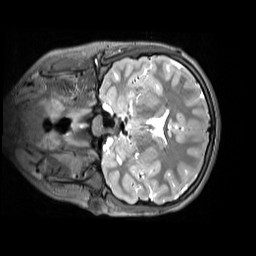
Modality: T2w
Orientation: coronal
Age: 13
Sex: female
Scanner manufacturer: siemens
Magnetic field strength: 3 T
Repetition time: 3.2 s
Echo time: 0.408 s